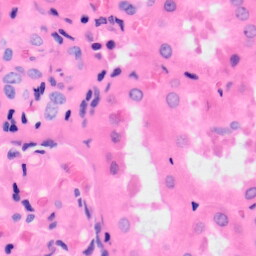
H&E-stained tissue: Kidney